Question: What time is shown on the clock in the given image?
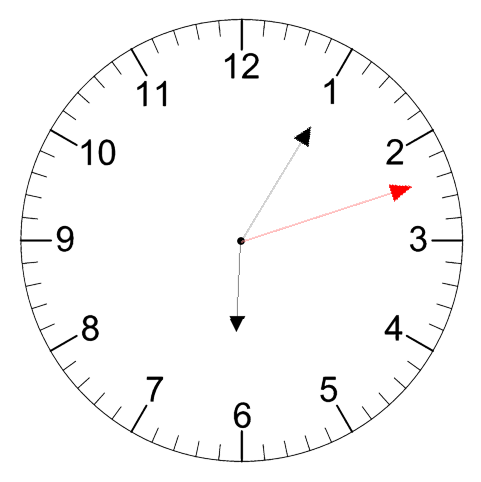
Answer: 06:05:12